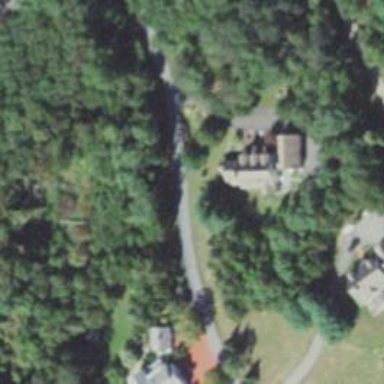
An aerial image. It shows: Residential driveway.